Interaction volume radius: 5 \u00c5
Interaction volume height: 10 \u00c5
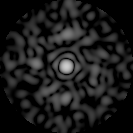
Disorder parameter: 0.8151